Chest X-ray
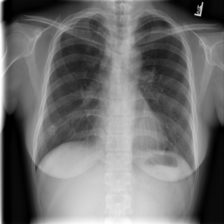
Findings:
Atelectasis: negative
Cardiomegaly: negative
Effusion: negative
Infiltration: positive
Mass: negative
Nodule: negative
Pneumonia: negative
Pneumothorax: negative
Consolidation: negative
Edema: negative
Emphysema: negative
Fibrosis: negative
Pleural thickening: negative
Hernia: negative